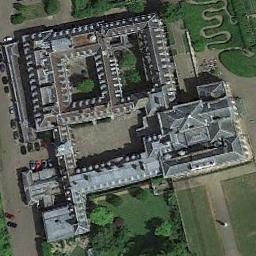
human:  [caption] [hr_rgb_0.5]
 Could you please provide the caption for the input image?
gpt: Some trees are beside the palace .

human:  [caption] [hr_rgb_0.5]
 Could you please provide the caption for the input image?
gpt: There is a wide road next to the palace .

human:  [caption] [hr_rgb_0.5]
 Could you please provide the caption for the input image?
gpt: The gray palace has some buildings of different sizes and courtyards and some green areas are next to the palace .

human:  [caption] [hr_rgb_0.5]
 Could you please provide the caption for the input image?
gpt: The palace is on the grass next to some trees .

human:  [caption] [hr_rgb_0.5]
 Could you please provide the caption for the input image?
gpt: There are some green lawns around the palace .